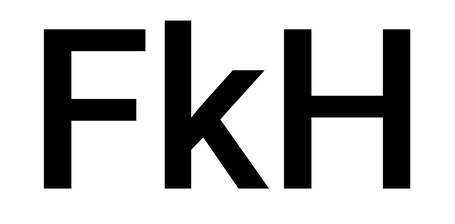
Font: Roboto_Medium